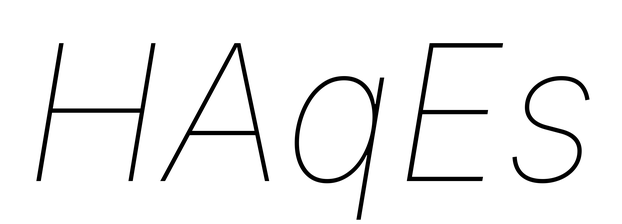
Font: Inter-Italic_Thin_Italic